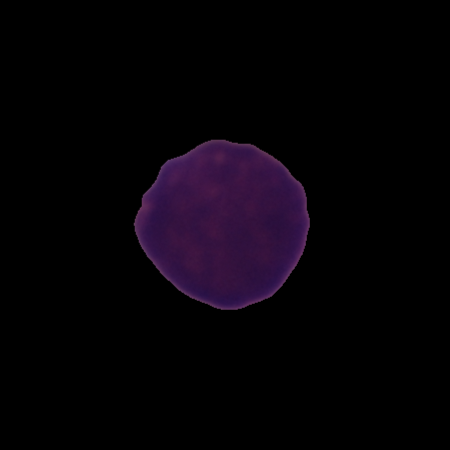
Label: cancer